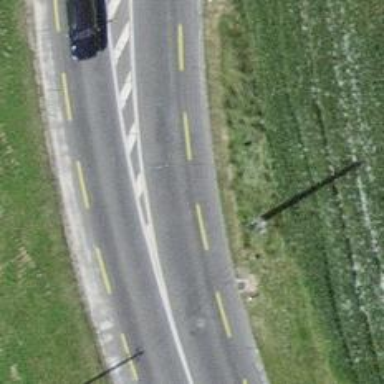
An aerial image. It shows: Asphalt secondary road with dedicated lane for cyclists on both sides.